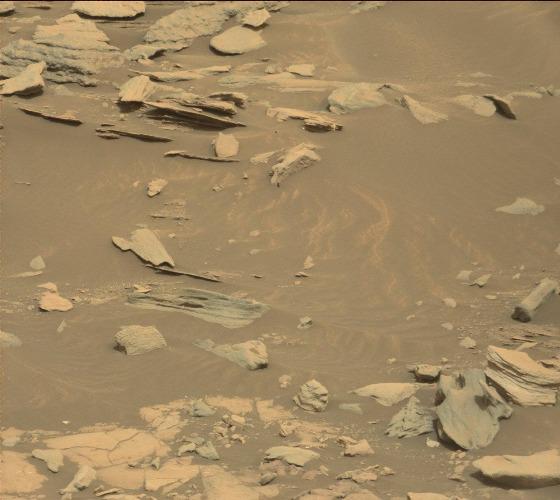
Terrain classes present: Bedrock, Gravel / Sand / Soil, Rock, Shadow